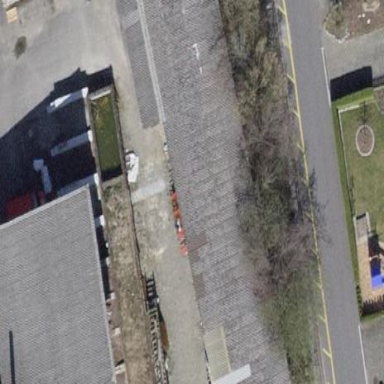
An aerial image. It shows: Warehouse building.